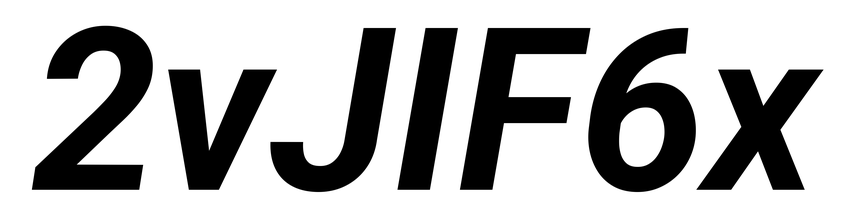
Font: Roboto-Italic_Bold_Italic